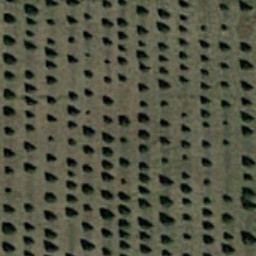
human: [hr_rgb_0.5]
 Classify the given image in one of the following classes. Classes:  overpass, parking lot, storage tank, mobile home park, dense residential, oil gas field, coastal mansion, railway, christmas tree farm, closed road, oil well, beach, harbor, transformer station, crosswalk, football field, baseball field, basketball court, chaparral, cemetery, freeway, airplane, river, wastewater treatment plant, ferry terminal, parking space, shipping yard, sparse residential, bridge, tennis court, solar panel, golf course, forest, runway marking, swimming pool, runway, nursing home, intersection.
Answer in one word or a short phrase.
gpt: christmas tree farm